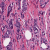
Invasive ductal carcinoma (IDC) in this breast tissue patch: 1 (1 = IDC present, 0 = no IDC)